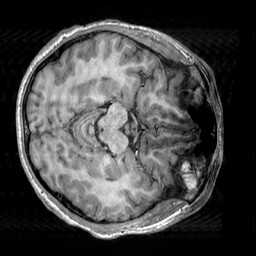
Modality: T1w
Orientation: axial
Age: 26
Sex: male
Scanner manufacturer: siemens
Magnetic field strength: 3 T
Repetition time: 2.3 s
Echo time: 0.00303 s